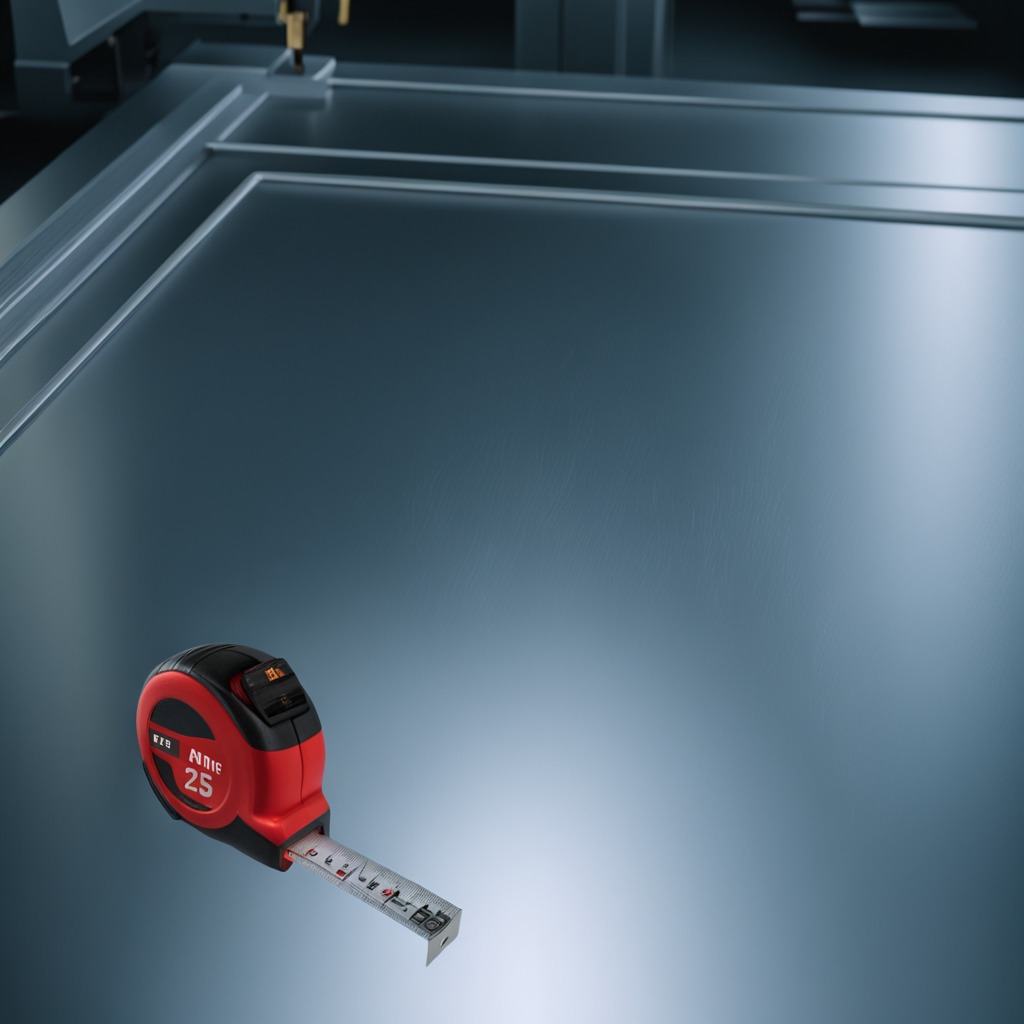
A measuring tape is lying on the metal table in a machine shop under fluorescent lights.